Field crop: tomato
Growth stage: 2
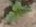
Species: solanum